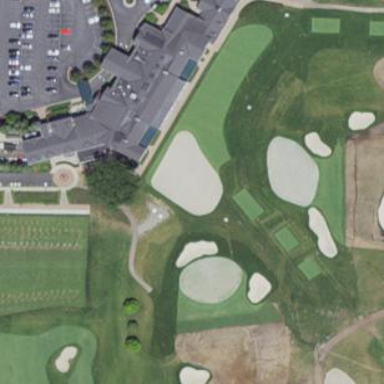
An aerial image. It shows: Grass area designated as golf tee.